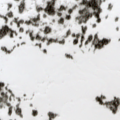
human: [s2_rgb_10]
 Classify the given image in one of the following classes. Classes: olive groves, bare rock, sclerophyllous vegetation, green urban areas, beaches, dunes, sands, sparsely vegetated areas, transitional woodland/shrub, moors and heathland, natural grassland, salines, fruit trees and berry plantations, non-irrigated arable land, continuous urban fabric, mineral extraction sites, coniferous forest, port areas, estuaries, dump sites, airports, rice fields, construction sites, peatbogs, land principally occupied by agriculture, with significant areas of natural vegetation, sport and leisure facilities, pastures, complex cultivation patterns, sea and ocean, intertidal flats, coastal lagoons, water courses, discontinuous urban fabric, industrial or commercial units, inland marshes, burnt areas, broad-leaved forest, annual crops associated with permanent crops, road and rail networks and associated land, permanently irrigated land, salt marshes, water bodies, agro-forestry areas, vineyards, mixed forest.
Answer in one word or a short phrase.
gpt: peatbogs